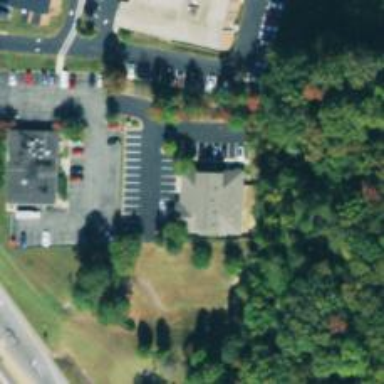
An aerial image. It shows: Veterinary facility.